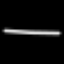
Label: line